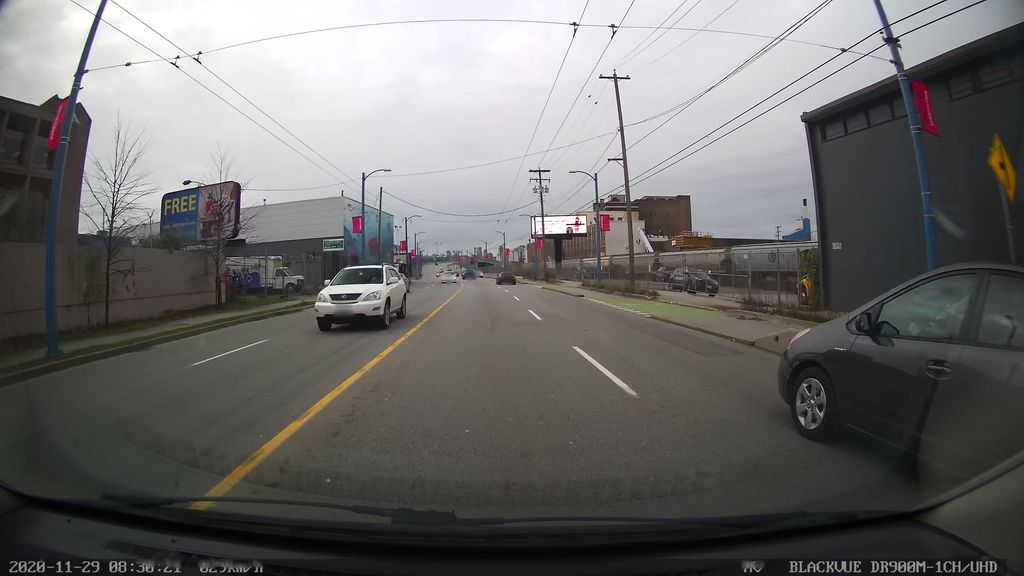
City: vancouver